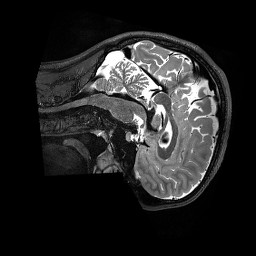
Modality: T2w
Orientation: sagittal
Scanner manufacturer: siemens
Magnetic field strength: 3 T
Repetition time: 3.2 s
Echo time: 0.563 s